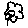
Label: flower